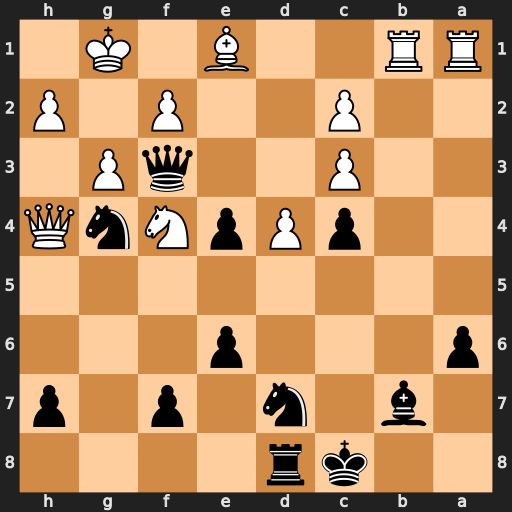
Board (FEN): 2kr4/1b1n1p1p/p3p3/8/2pPpNnQ/2P2qP1/2P2P1P/RR2B1K1
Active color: b
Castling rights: -
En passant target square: -
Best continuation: e3 Rxb7 exf2+ Bxf2 Qxf2+ Kh1 Qf3+